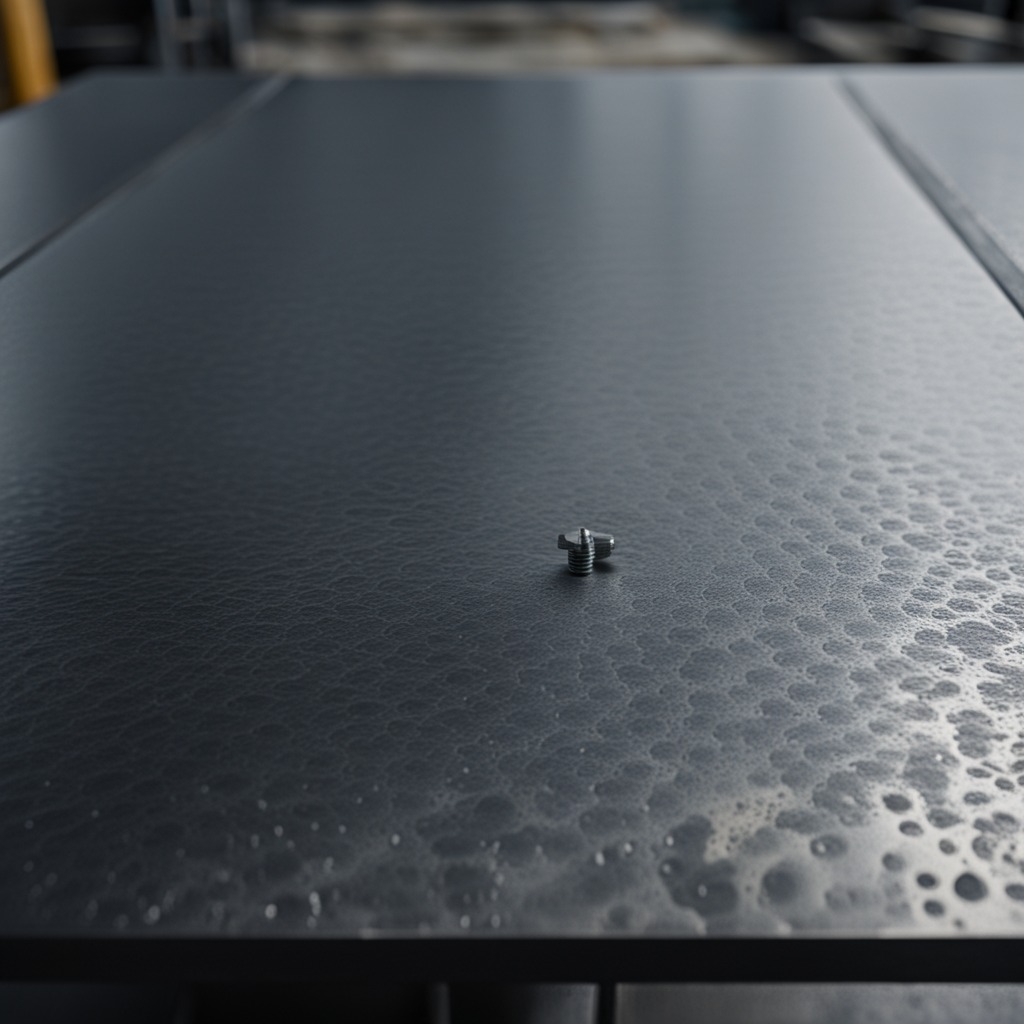
A metal screw is lying on the cold steel table in a mining workshop.